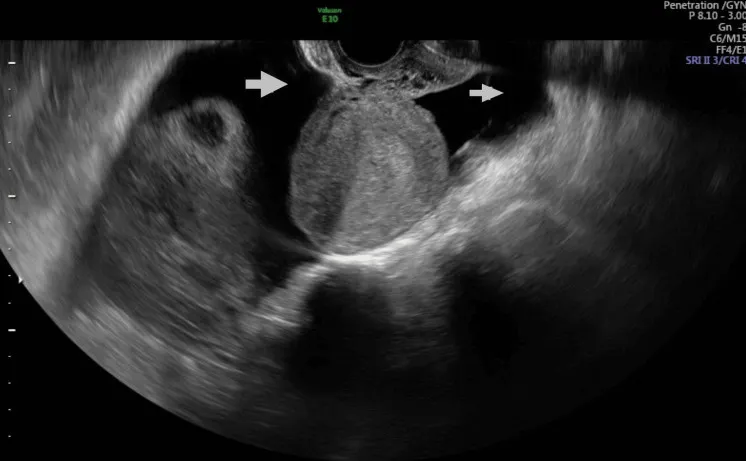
Transvaginal ultrasound during ovarian hyperstimulation. Arrows show free fluid in the pouch of Douglas.
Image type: radiology (ultrasound)